Question: I am using the azure recommendation api on <URL>.
I prepared the catalog to be like '<Item Id>', '<Item Name>', '<Item Category>', '<Features list>' and the usage file : '<userId>', '<ItemId>'.
Now when I test the recommender, I always get a probability of 0.5 for all items, so I had to presume something is not right.
In order to know what's the problem I added two items to the catalog
one with same features as an other item but with different name and id,
and an other item with different id and one different feature.
I still get the 0.5 probability and now i'm sure something is not right but I still can figure out what the problem.
here is a screenshot of what I get when I add the item to the cart

Is there any possibility to use the azure ml matchbox recommender with features and without ratings?
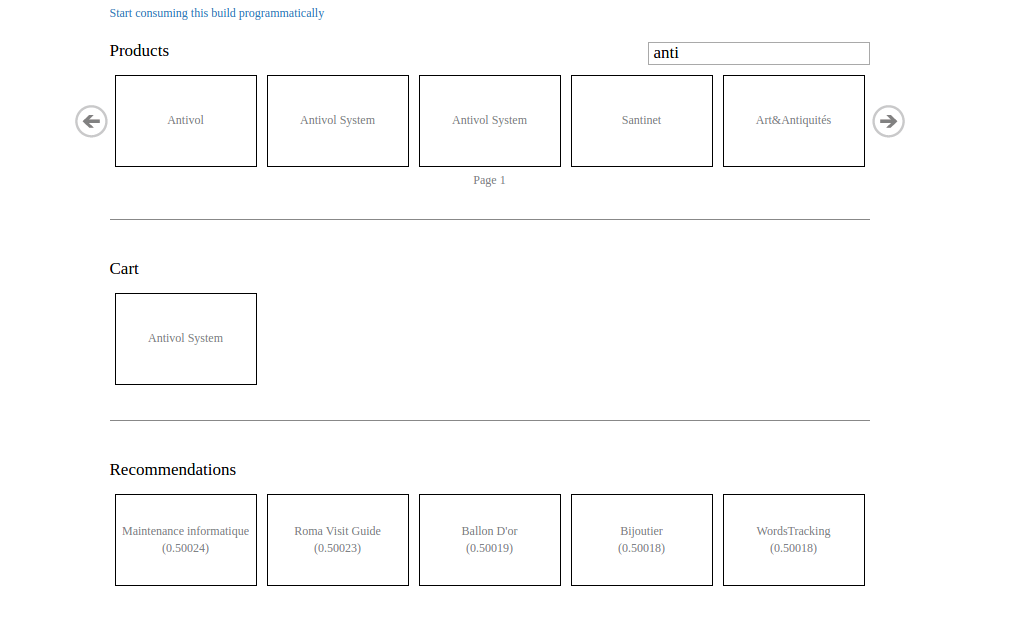
Answer: Tayehi,
Nice to meet you. I am the program manager in charge of the recommendations API.
2 things:
1. If you get a 0.5 probability you are most likely getting "default recommendations". This usually means that you do not have enough training data or that there are not enough co-occurrences for the item you are testing in the data. To describe the extreme case, imagine an item A that only gets purchased with an item B only one or two times -- it would be hard to say with confidence (statistical significance) that someone that likes item A is also likely to like item B.
2. It looks like you are still using the old recommendations API. I would like to encourage you to use our newer version (the Recommendations API cognitive service). Please take a look at https://azure.microsoft.com/en-us/documentation/articles/cognitive-services-migration-from-dm/to help you in this process.
Thanks!
Luis Cabrera
Cortana Intelligence Applications.